Question: I am trying to make a polar plot of '1/t'. What I have so far is below (which may be wrong). How can I finish this or make it work?
'''
from pylab import *
import matplotlib.pyplot as plt
theta = arange(0, 6 * pi, 0.01)
def f(theta):
return 1 / theta
'''

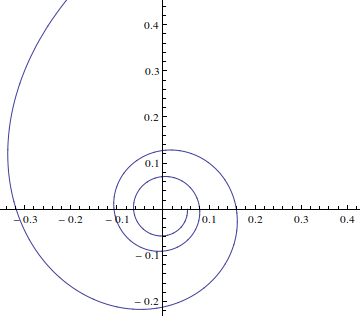
Answer: '''
from mpl_toolkits.axes_grid.axislines import SubplotZero
from matplotlib.ticker import MultipleLocator, FuncFormatter
import matplotlib.pyplot as plt
import numpy as np
plt.ion()
fig = plt.figure(1)
ax = SubplotZero(fig, 111)
fig.add_subplot(ax)
for dir in ax.axis:
ax.axis[dir].set_visible(dir.endswith("zero"))
ax.set_xlim(-.35,.4)
ax.set_ylim(-.25,.45)
ax.set_aspect('equal')
tick_format = lambda x, i: '' if x == 0.0 else '%.1f' % x
for a in [ax.xaxis, ax.yaxis]:
a.set_minor_locator(MultipleLocator(0.02))
a.set_major_formatter(FuncFormatter(tick_format))
theta = np.arange(2*np.pi/3,6*np.pi,0.01)
r = 1 / theta
ax.plot(r*np.cos(theta), r*np.sin(theta), lw=2)
plt.show()
raw_input()
'''